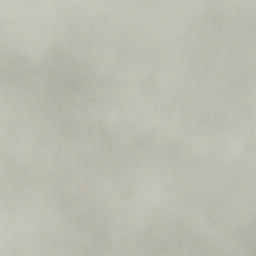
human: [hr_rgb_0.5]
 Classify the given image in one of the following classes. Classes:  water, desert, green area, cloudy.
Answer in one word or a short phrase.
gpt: cloudy